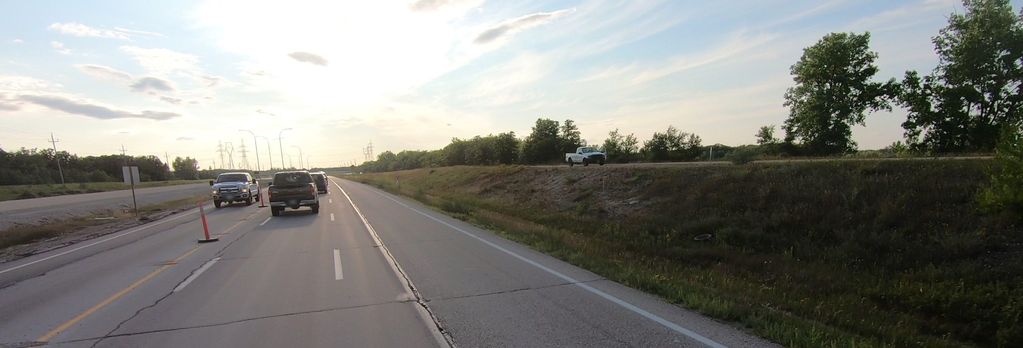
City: winnipeg